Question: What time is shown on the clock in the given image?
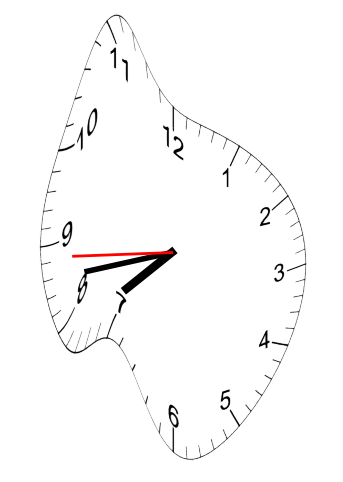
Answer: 07:42:44